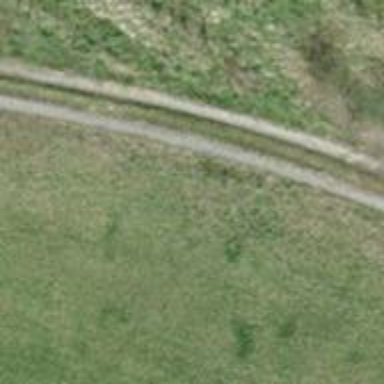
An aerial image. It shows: Track with pebblestone surface graded as grade3.